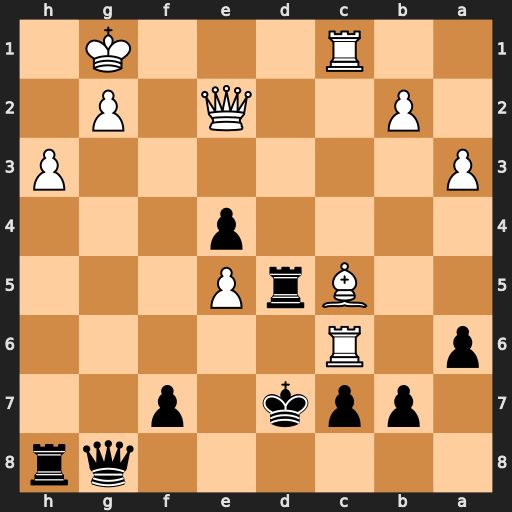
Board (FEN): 6qr/1ppk1p2/p1R5/2BrP3/4p3/P6P/1P2Q1P1/2R3K1
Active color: b
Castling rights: -
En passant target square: -
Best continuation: bxc6